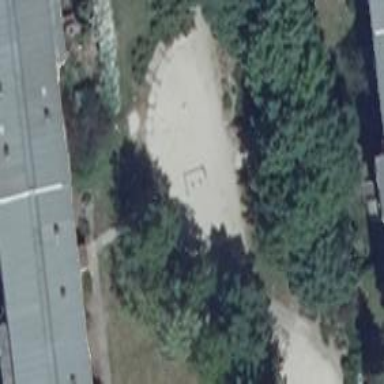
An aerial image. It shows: Playground area for leisure land.